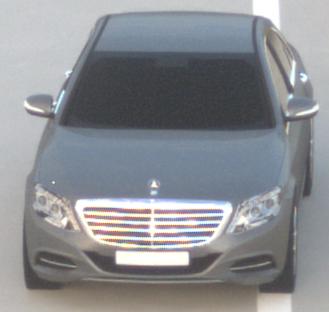
Make: Mercedes-Benz
Model: S 400 HYBRID
Detailed model: S-Class (222) Limousine
Model produced from: 2013/05
Model produced until: 2015/04
Doors: 4
Color: gray
Road condition: dry road
Daytime: sunrise or sunset
Contrast: medium contrast